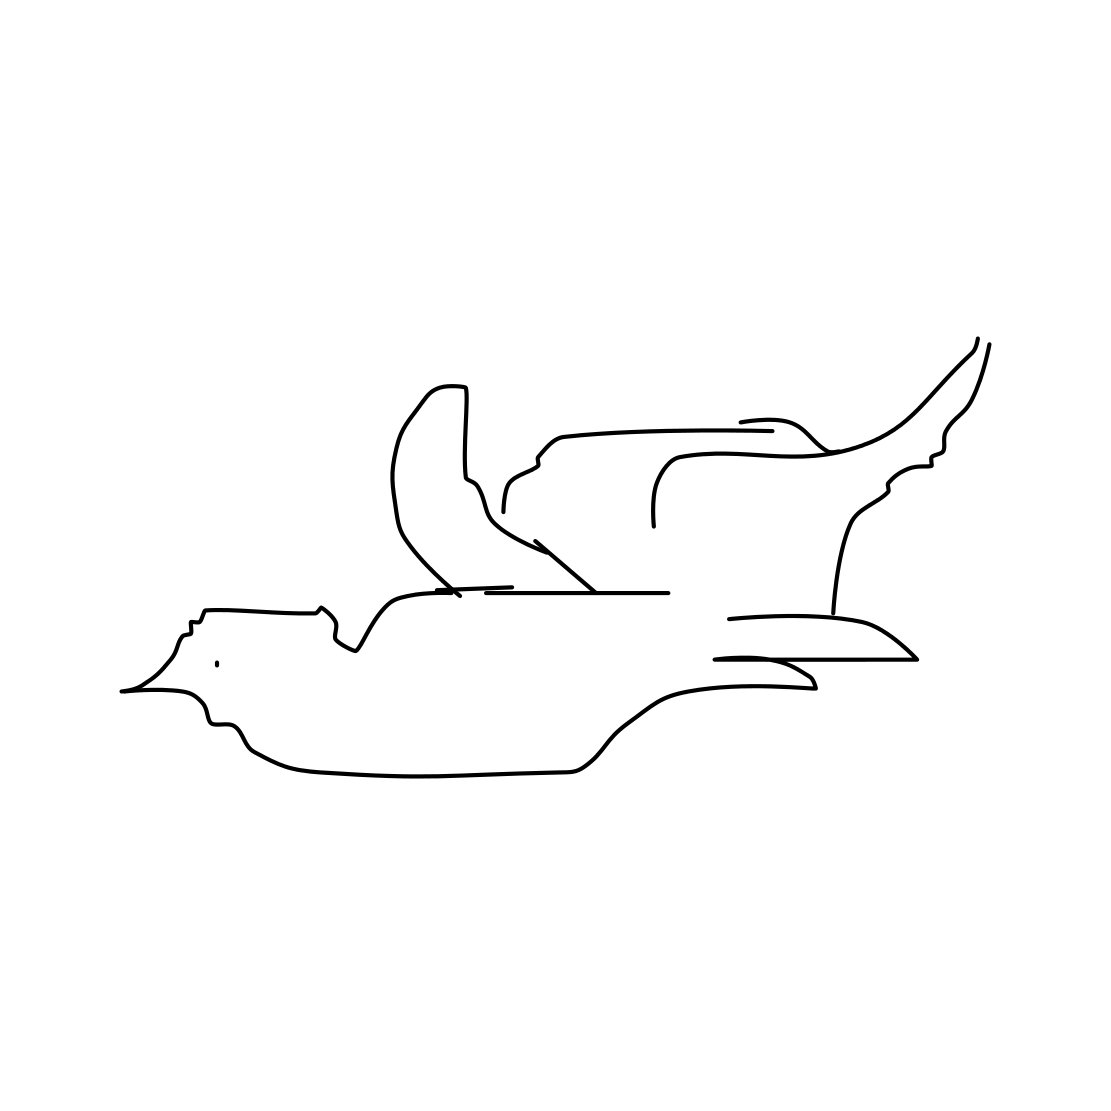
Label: seagull